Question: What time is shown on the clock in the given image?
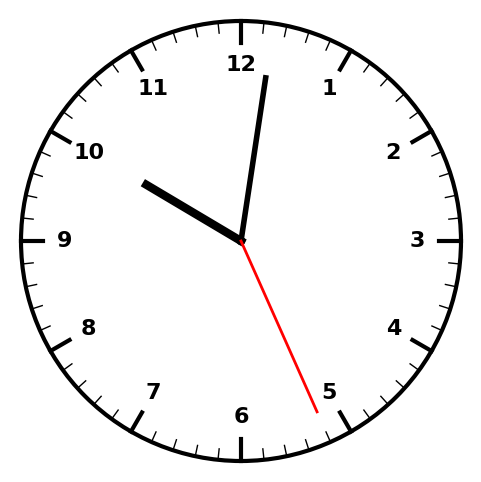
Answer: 10:01:26